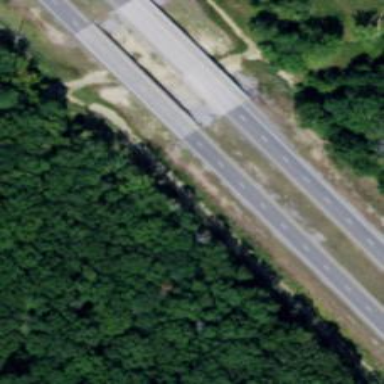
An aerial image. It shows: Asphalt road designated as trunk highway.